Question: I want to get the highlight effect like when I hover on an element on Forge Viewer. Is there any available function on Forge Viewer to do it on multiple elements at the same time. Thank you
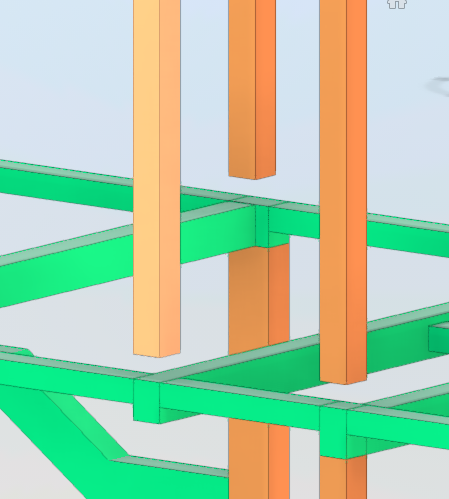
Answer: As already answered in this post <URL>' function to highlight elements with the color of your choice.
And 'viewer.clearThemingColors()' to remove the highlight.